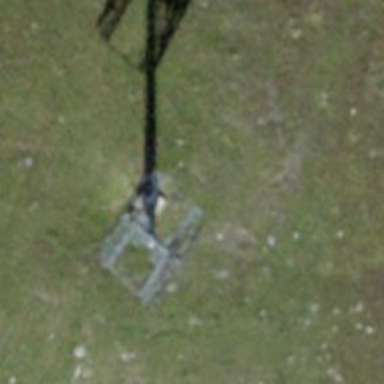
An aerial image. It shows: Chair lift.